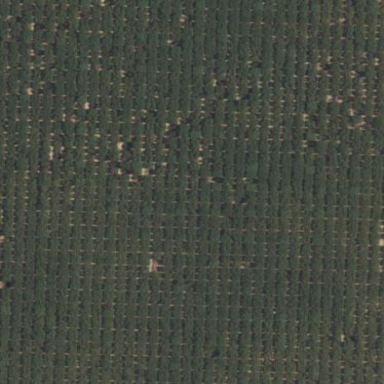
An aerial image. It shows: Orchard filled with persimmon trees.